Question:
hi all, help me please to create input with border and double white border on bottom...
that's my css & html, thanks brahs )
'''
<input type="text" id="inputName" name="name">
body {background:#F1EFEB; }
input{
border: 1px solid #CFC8BC;
border-radius: 4px;
}
'''
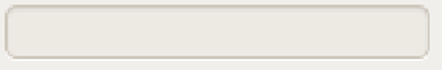
Answer: One option to use the vertical-offset of the <URL> property
'''
input {
border: 1px solid #CFC8BC;
border-radius: 4px;
-moz-box-shadow: 0 01px #CFC8BC;
-webkit-box-shadow: 0 01px #CFC8BC;
box-shadow: 0 01px #CFC8BC;
}
'''
<URL>
You can alternatively include the 'inset' keyword and use a negative vertical-offset:
<URL>